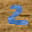
Label: 2